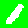
Digit: 1